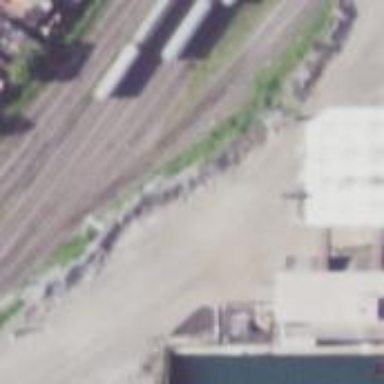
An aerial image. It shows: Abandoned railway.